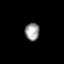
Tissue: skin
Cell type: Epithelial cells
Senescence score: 0.2838
Nuclear area (px): 250
Mean DAPI intensity: 154.52